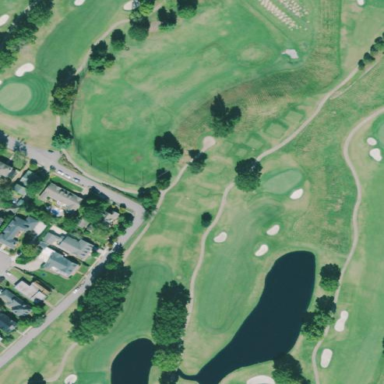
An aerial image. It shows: Water hazard on golf course.